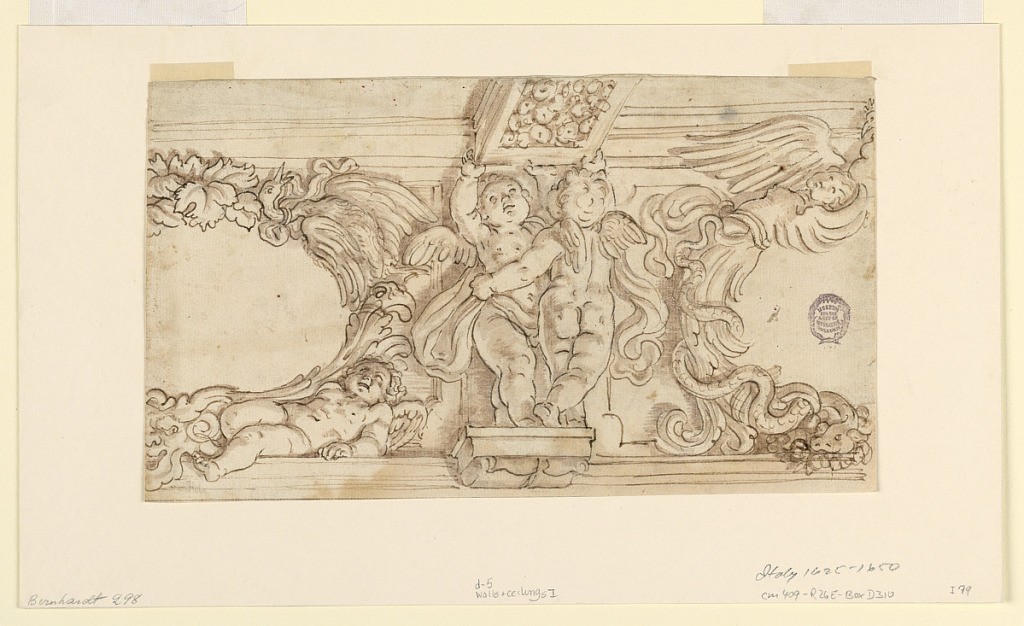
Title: Freize with Putti and Medallions
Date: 1625–50
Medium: Pen and brown ink, brown wash, black chalk on white laid paper
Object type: Drawing
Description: Two putti stand upon a console, one shown from the front, the other from the back. They support a painted ceiling beam. On either side are partial escutcheons composed of sculptural ornament including putti, a swan and a snake.